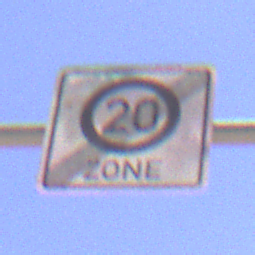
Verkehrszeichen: EndeZone20
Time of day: Midday
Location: Outdoor (RoadRail)
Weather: Clear
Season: NotSpecified
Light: Natural